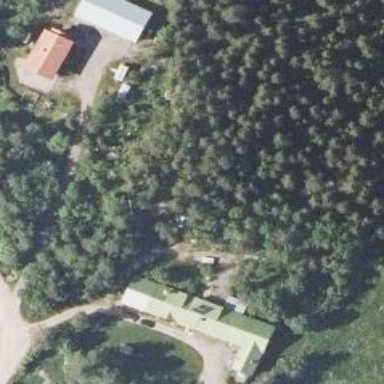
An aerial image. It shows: Farmyard area.